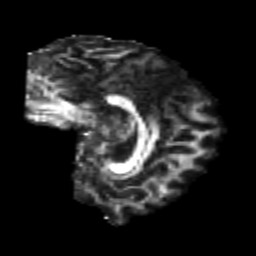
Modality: FA
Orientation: sagittal
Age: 22
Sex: male
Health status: healthy
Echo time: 0.074 s